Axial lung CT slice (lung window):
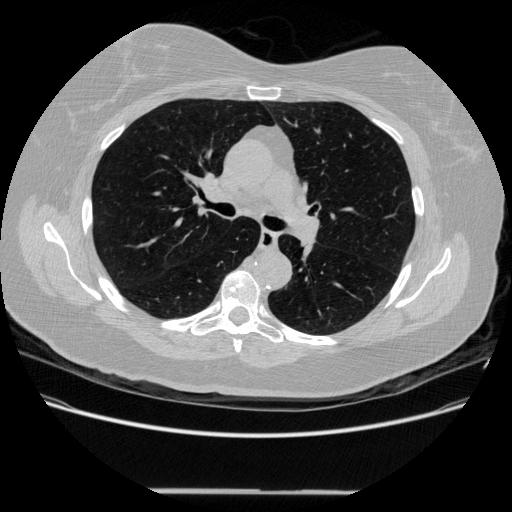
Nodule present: no